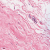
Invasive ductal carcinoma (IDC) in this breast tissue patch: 0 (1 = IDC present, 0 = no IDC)